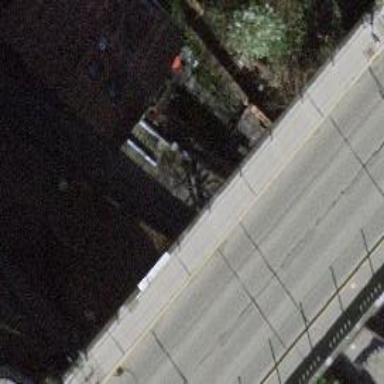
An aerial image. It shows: Retaining wall.